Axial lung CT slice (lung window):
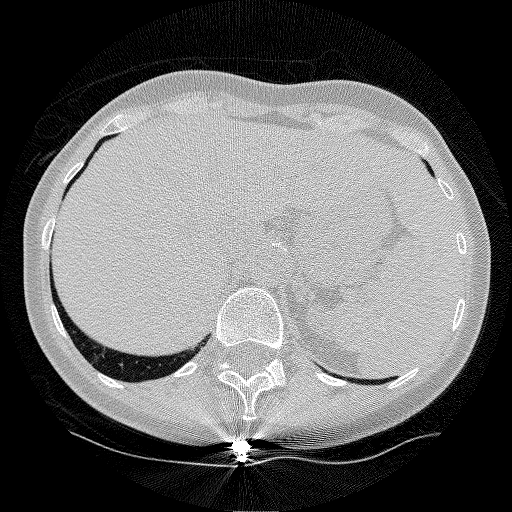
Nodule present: no